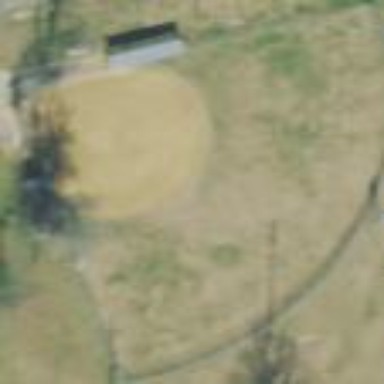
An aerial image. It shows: Baseball pitch for leisure land activities.